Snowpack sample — Snodgrass Mountain, Crested Butte, Colorado (2/4/25, 12:06 PM MST)
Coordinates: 38.923, -106.968
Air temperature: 35 °F
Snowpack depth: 80 cm
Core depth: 50 cm
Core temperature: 30.2 °F
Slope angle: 14°, slope face: 78°
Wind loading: low
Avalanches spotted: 0
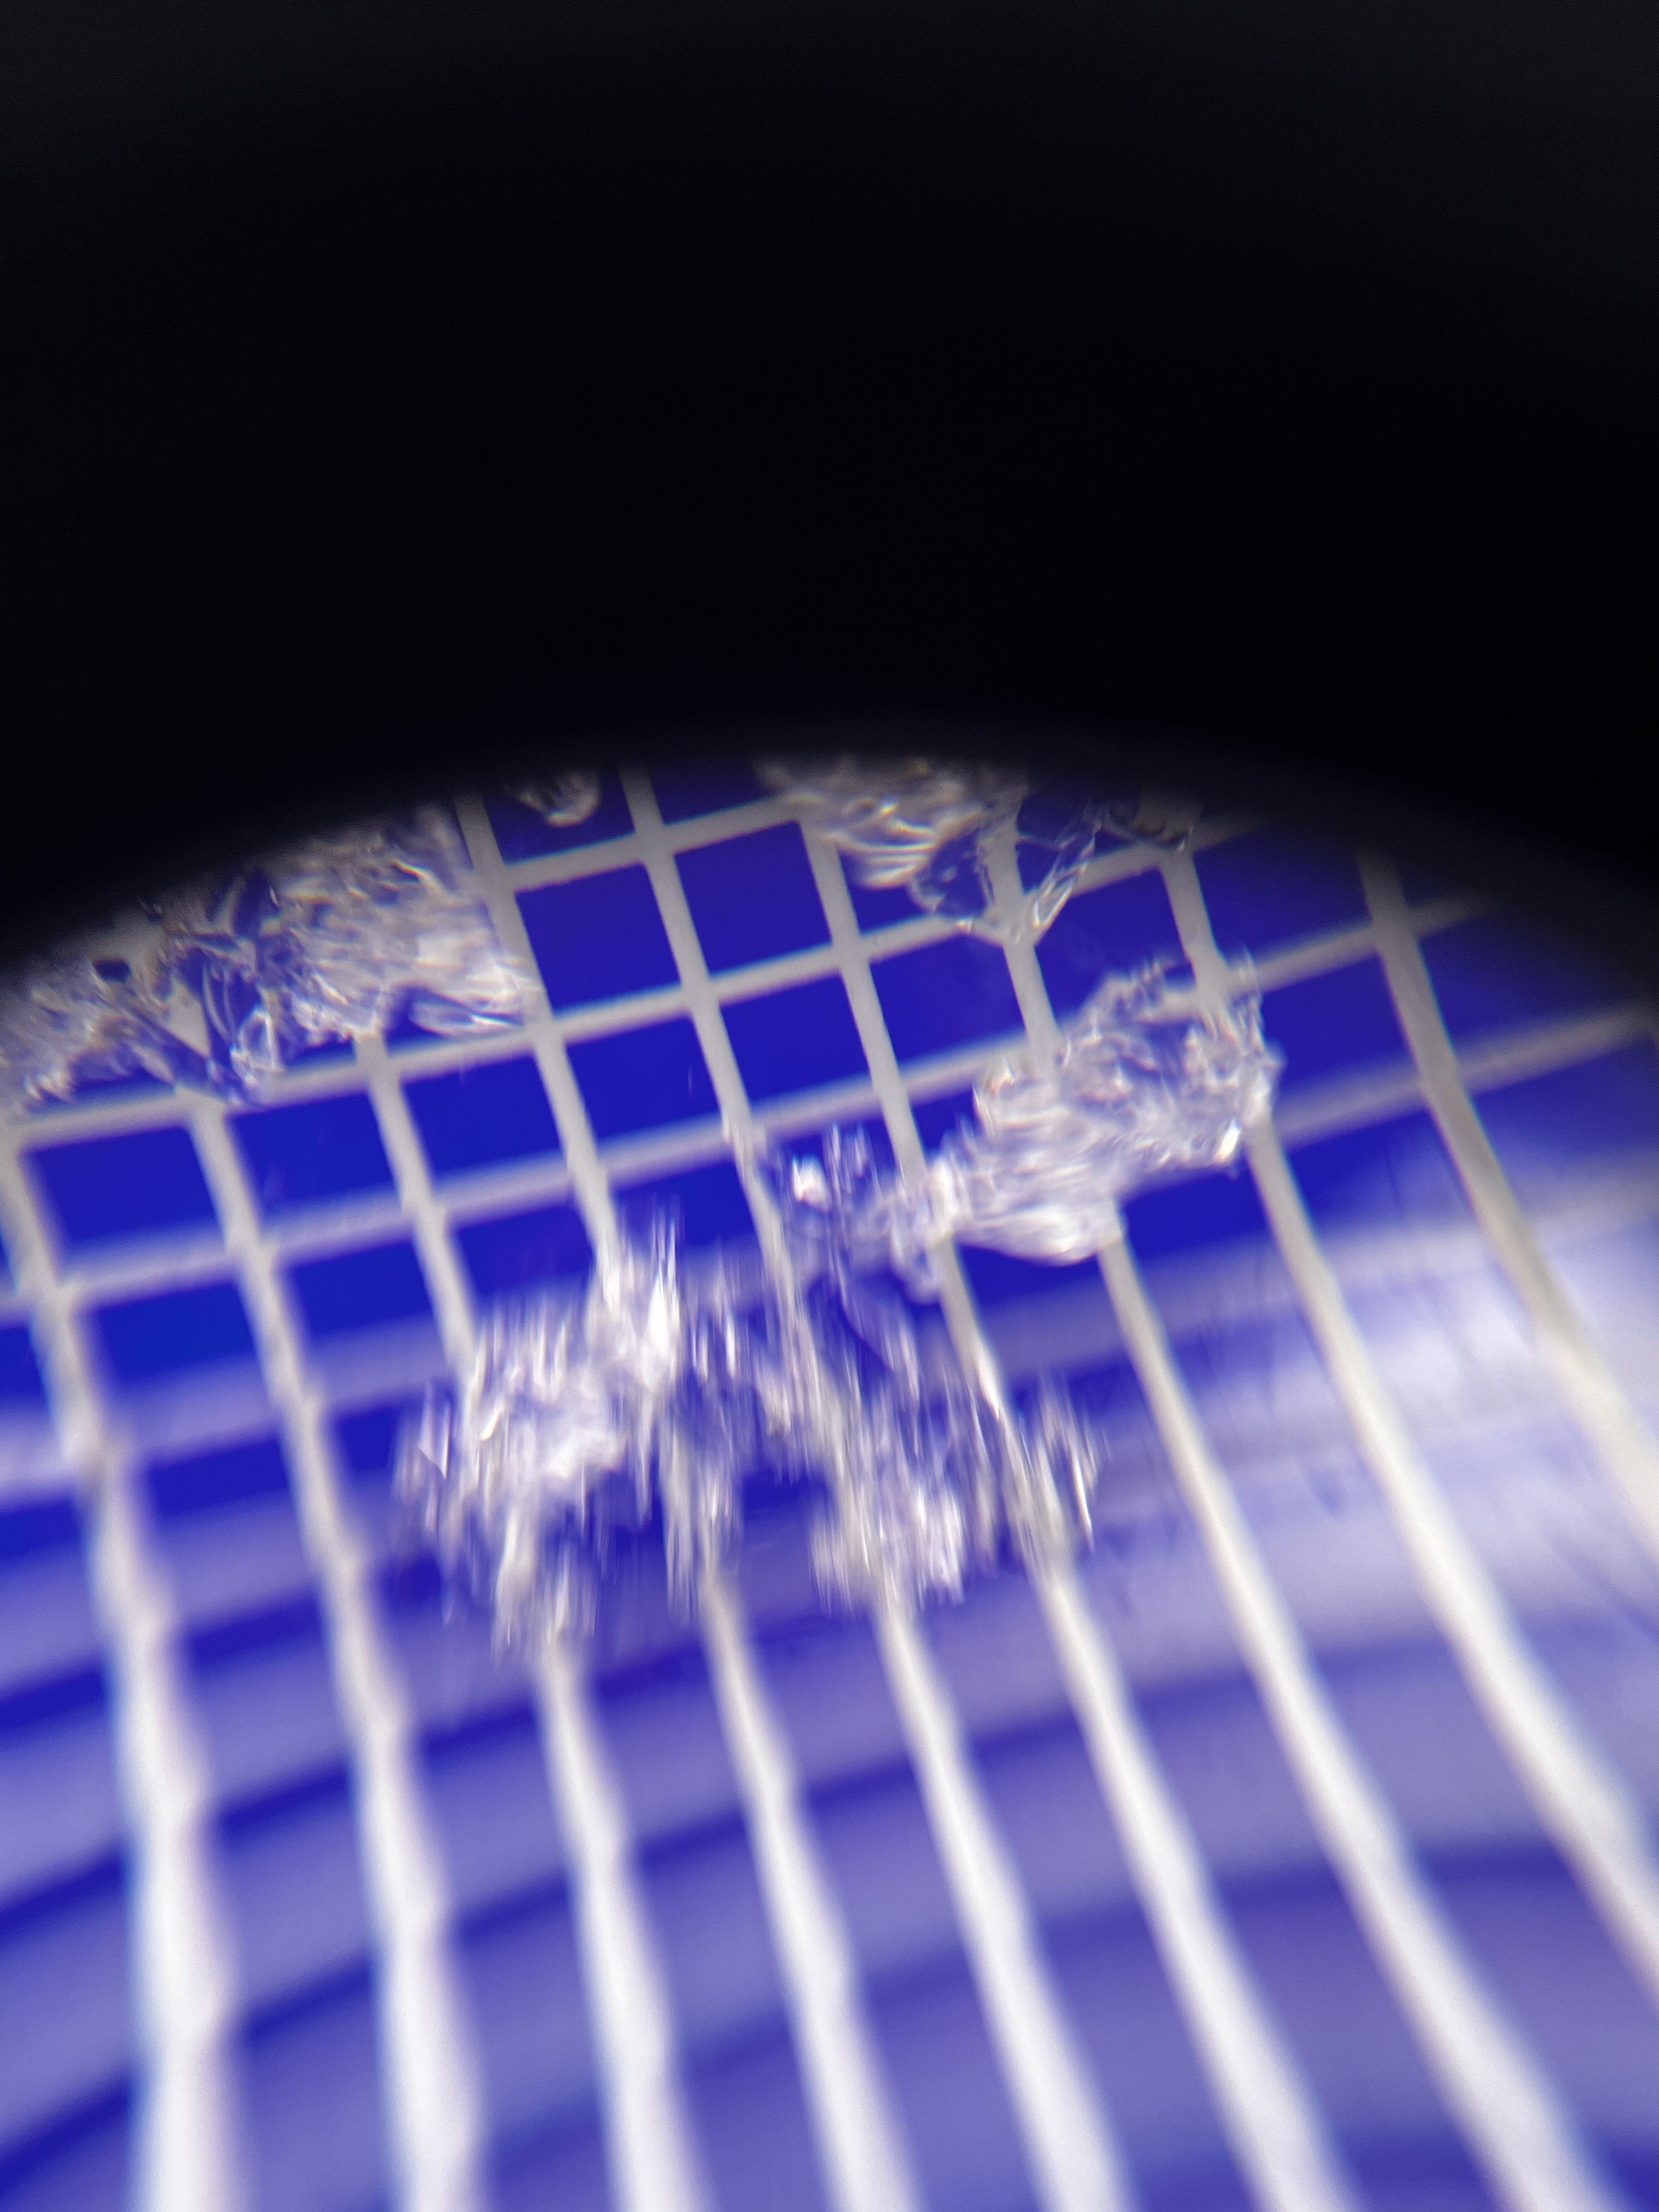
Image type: magnified_profile
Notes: No avalanches nearby, unusually warm weather for the last month reported by residents, Collected 25 yards from treeline